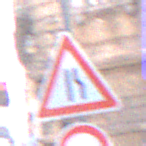
Verkehrszeichen: EinseitigVerengteFahrbahnRechts
Zusatzzeichen unten: Ueberholverbot
Umgebung: Outdoor, Urban
Tageszeit: SunriseSunset
Wetter: PartlyCloudy
Licht: Natural
Jahreszeit: NotSpecified
Kontrast: LowContrast